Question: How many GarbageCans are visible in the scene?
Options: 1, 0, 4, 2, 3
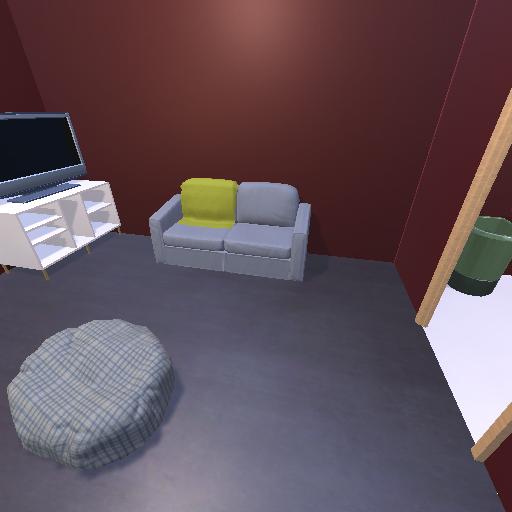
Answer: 1